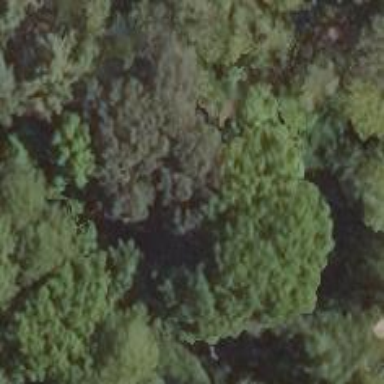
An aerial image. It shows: Evergreen needle-leaved tree.